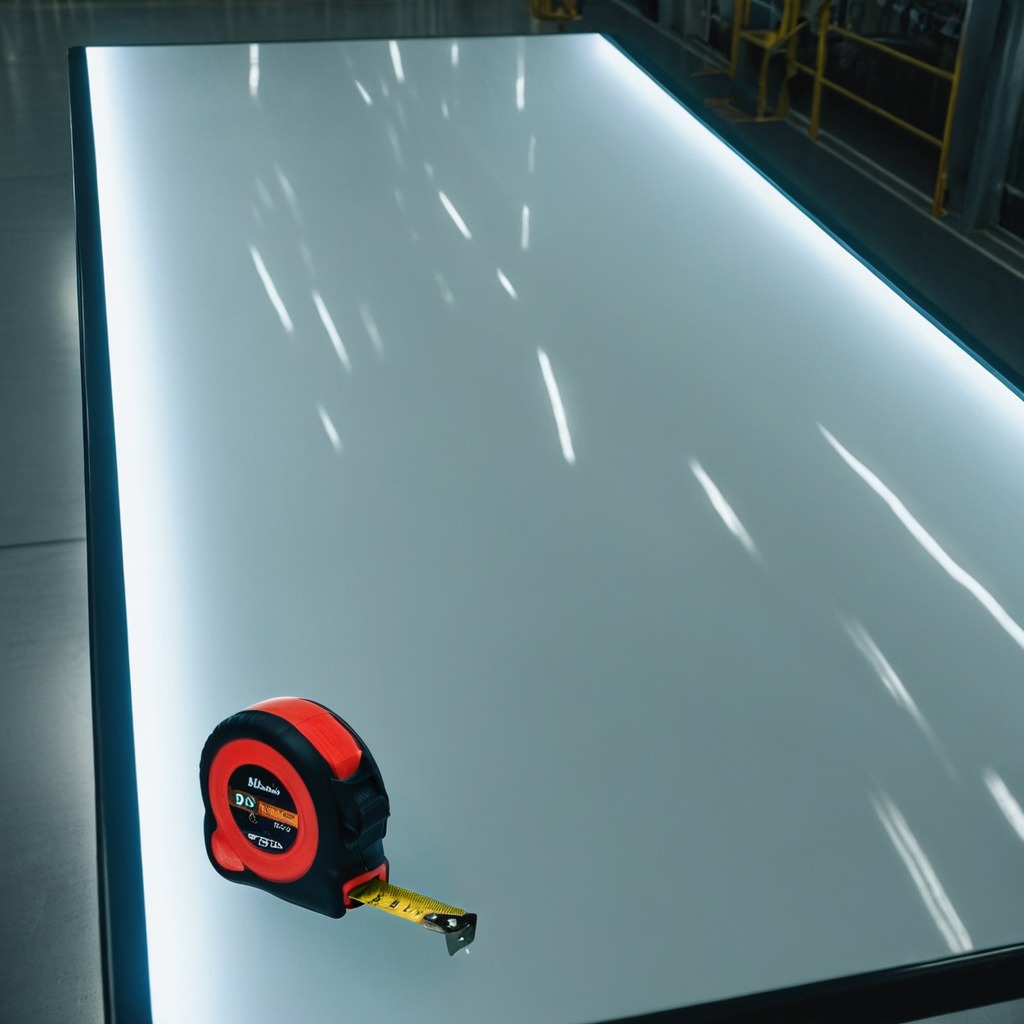
A measuring tape lies on the table.